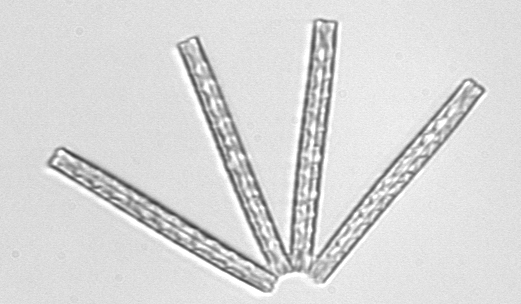
Label: Thalassionema